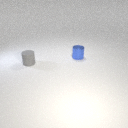
small gray rubber cylinder in front of small blue metal cylinder